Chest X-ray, PA view. Patient: 35 years old, sex F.
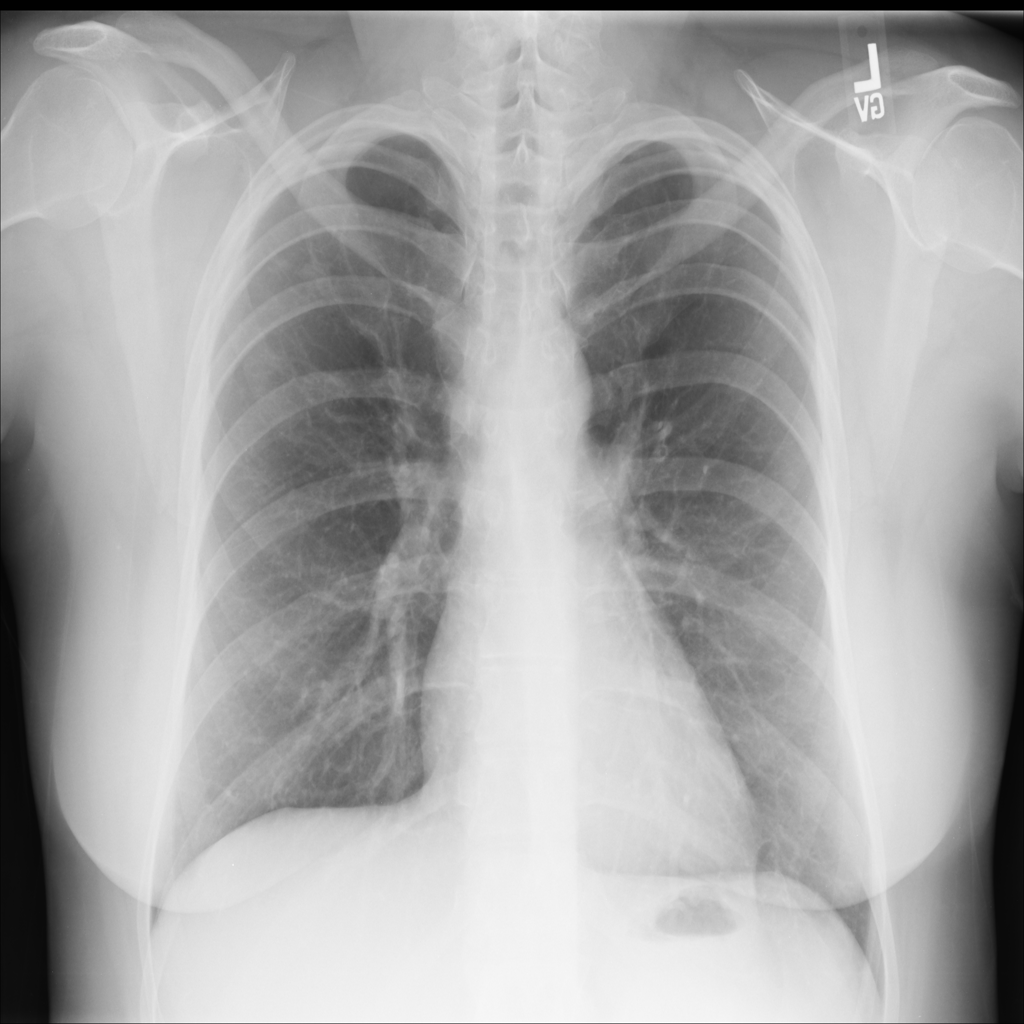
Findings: Nodule